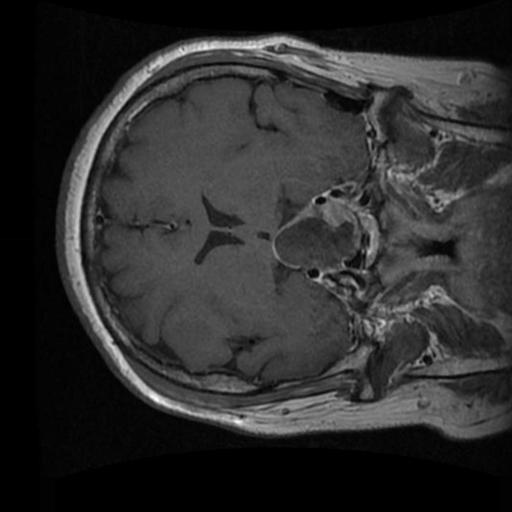
Label: brain_tumor